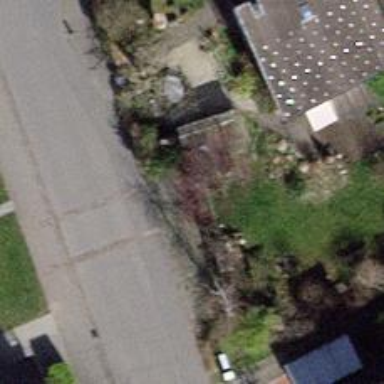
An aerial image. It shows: Deciduous broadleaved tree in garden.